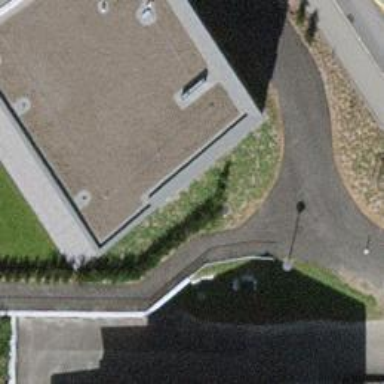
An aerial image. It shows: Footway.